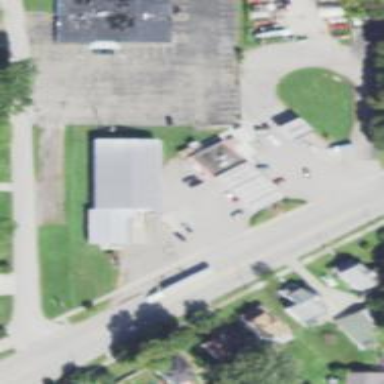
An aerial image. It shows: Convenience shop.